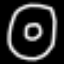
Label: donut